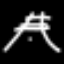
Label: The Eiffel Tower